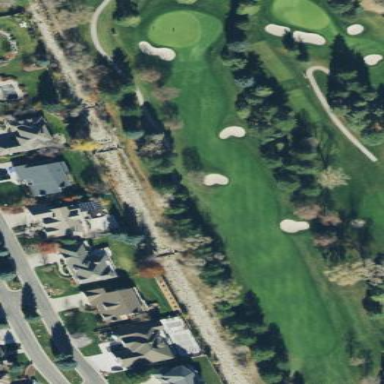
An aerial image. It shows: Picturesque scene of golf course with lateral water hazard.